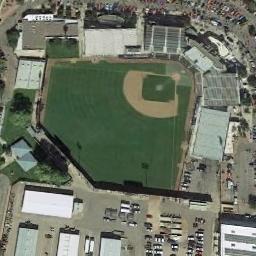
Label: baseball_diamond